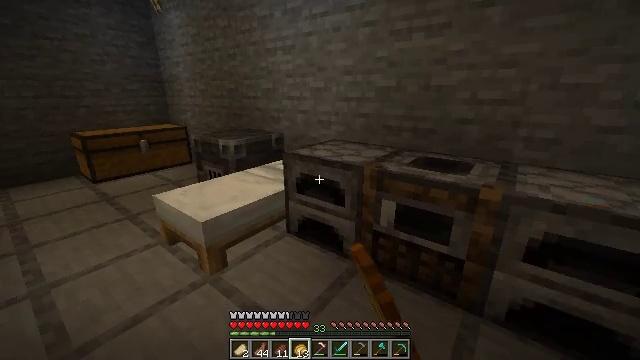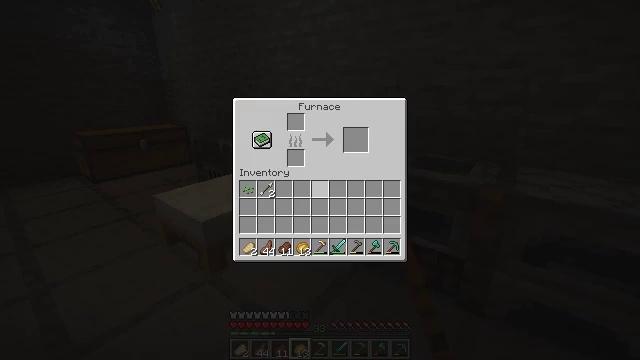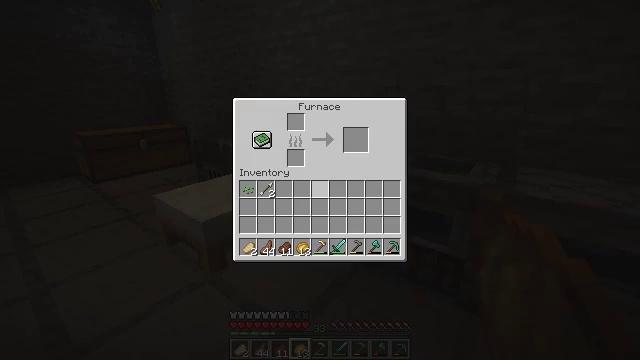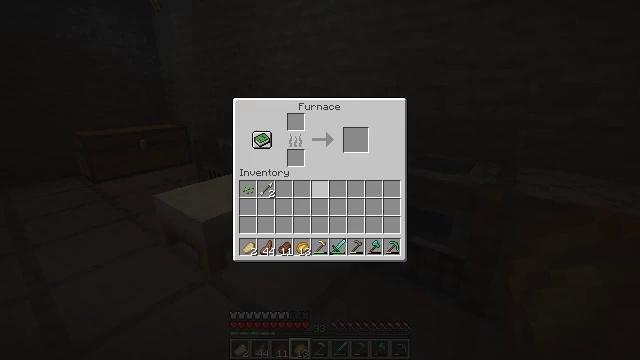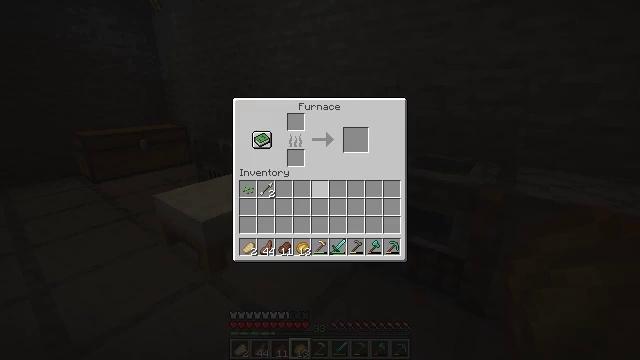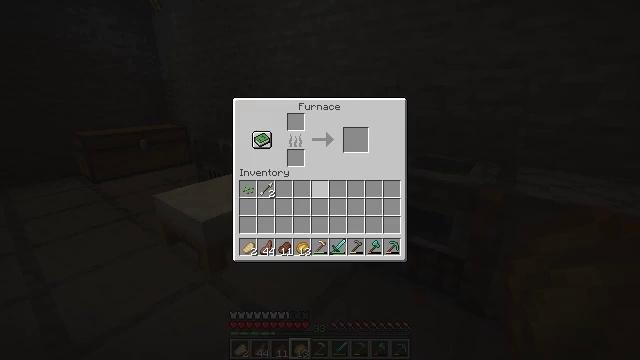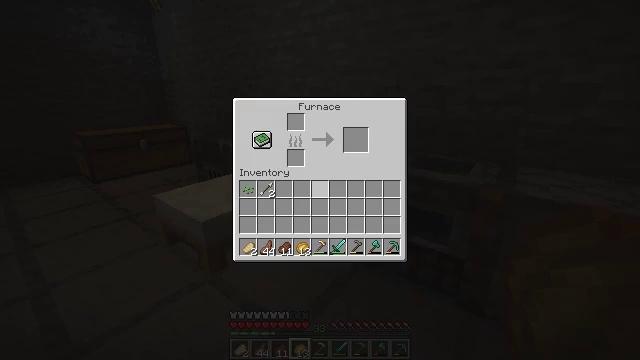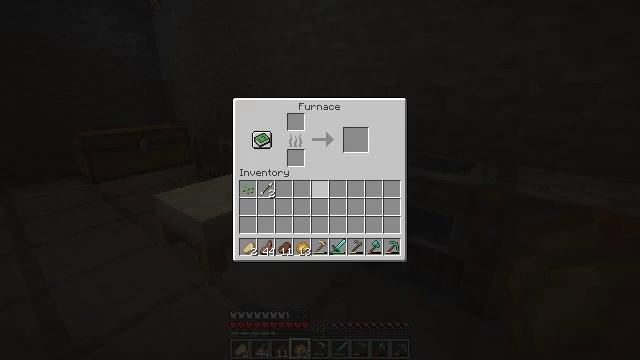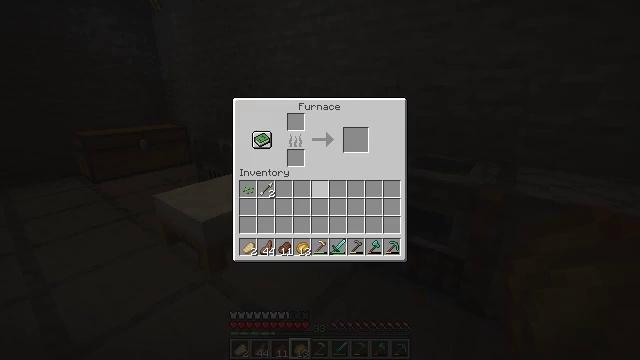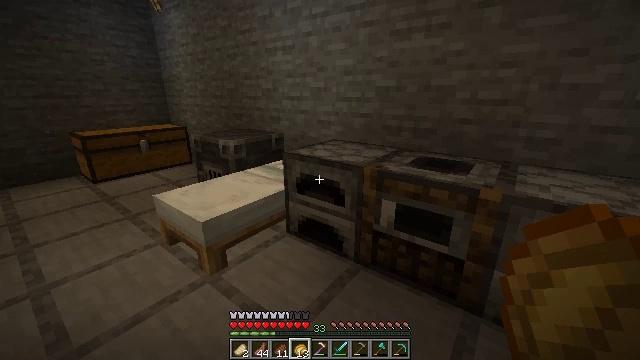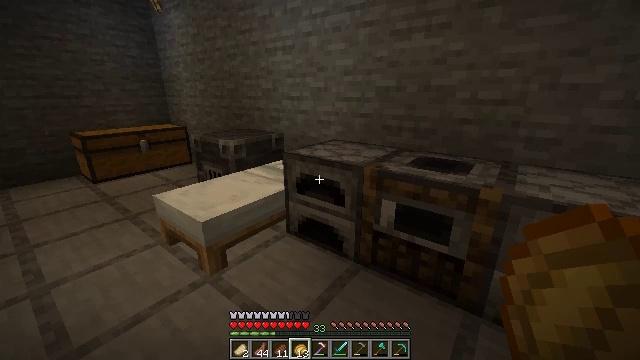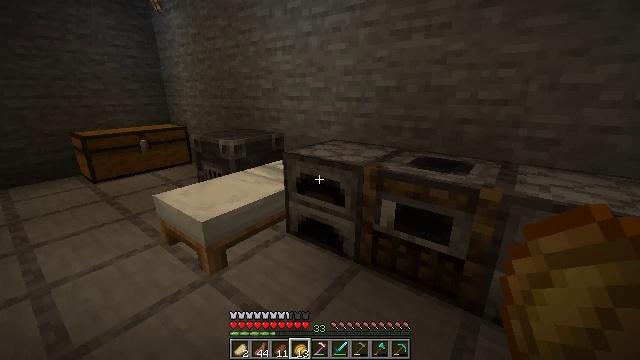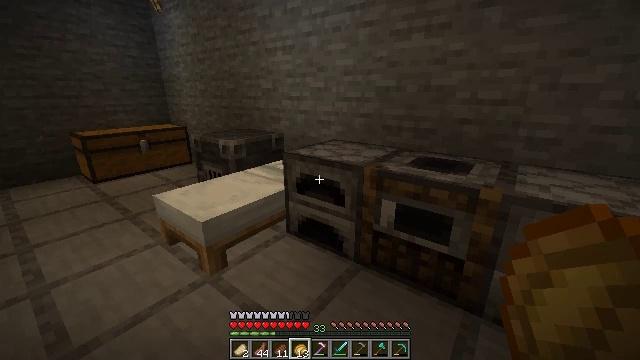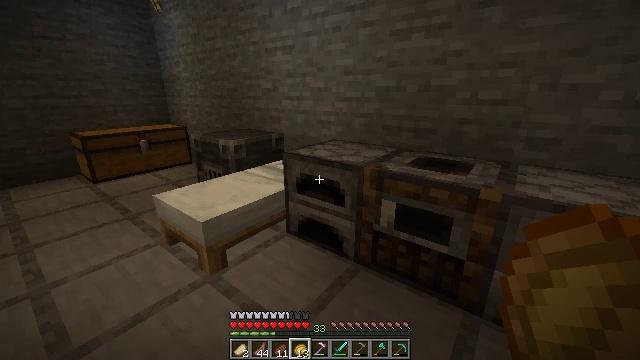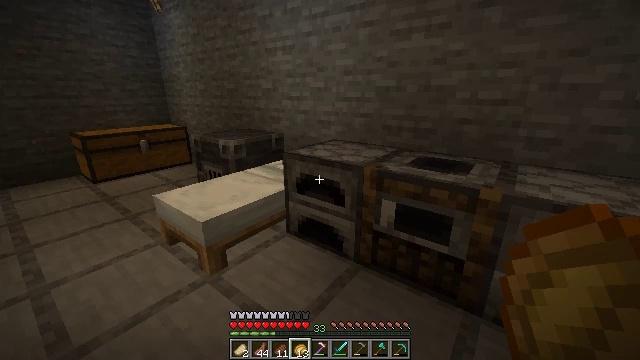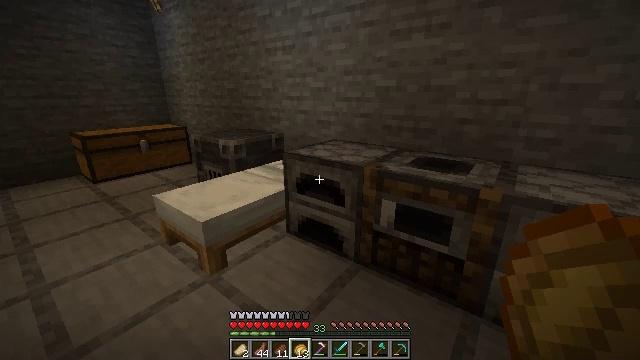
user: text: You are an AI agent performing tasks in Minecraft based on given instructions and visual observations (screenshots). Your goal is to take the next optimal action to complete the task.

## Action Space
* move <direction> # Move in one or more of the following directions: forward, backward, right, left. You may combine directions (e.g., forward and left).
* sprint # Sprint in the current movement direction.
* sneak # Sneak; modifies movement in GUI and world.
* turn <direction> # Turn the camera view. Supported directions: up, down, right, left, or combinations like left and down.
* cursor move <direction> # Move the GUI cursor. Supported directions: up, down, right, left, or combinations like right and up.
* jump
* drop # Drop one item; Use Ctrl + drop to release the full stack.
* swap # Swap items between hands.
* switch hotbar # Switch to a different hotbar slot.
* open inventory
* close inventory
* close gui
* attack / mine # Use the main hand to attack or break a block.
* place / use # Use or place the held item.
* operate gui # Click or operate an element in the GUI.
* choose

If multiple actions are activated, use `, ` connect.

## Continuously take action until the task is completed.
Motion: motion action
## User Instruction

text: Gather carrots from the field.
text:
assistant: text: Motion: no_op
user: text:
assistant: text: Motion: no_op
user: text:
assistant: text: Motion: no_op
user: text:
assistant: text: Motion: no_op
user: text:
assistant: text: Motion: no_op
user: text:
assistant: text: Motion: no_op
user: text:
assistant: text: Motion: no_op
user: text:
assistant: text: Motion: no_op
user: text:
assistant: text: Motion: no_op
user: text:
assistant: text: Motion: no_op
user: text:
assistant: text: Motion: no_op
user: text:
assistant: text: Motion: no_op
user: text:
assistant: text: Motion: no_op
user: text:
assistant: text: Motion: no_op
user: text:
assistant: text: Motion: no_op
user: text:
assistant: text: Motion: no_op
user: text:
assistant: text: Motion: no_op
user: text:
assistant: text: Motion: no_op
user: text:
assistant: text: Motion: no_op
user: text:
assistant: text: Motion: no_op
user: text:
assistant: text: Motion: no_op
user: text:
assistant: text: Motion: no_op
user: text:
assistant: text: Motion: no_op
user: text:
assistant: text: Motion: no_op
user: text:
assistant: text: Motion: no_op
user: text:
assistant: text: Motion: no_op
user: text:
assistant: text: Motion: no_op
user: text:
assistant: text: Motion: no_op
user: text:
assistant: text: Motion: no_op
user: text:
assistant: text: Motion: no_op